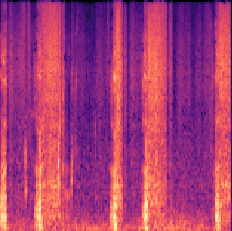
Sound class: Pig